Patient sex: M
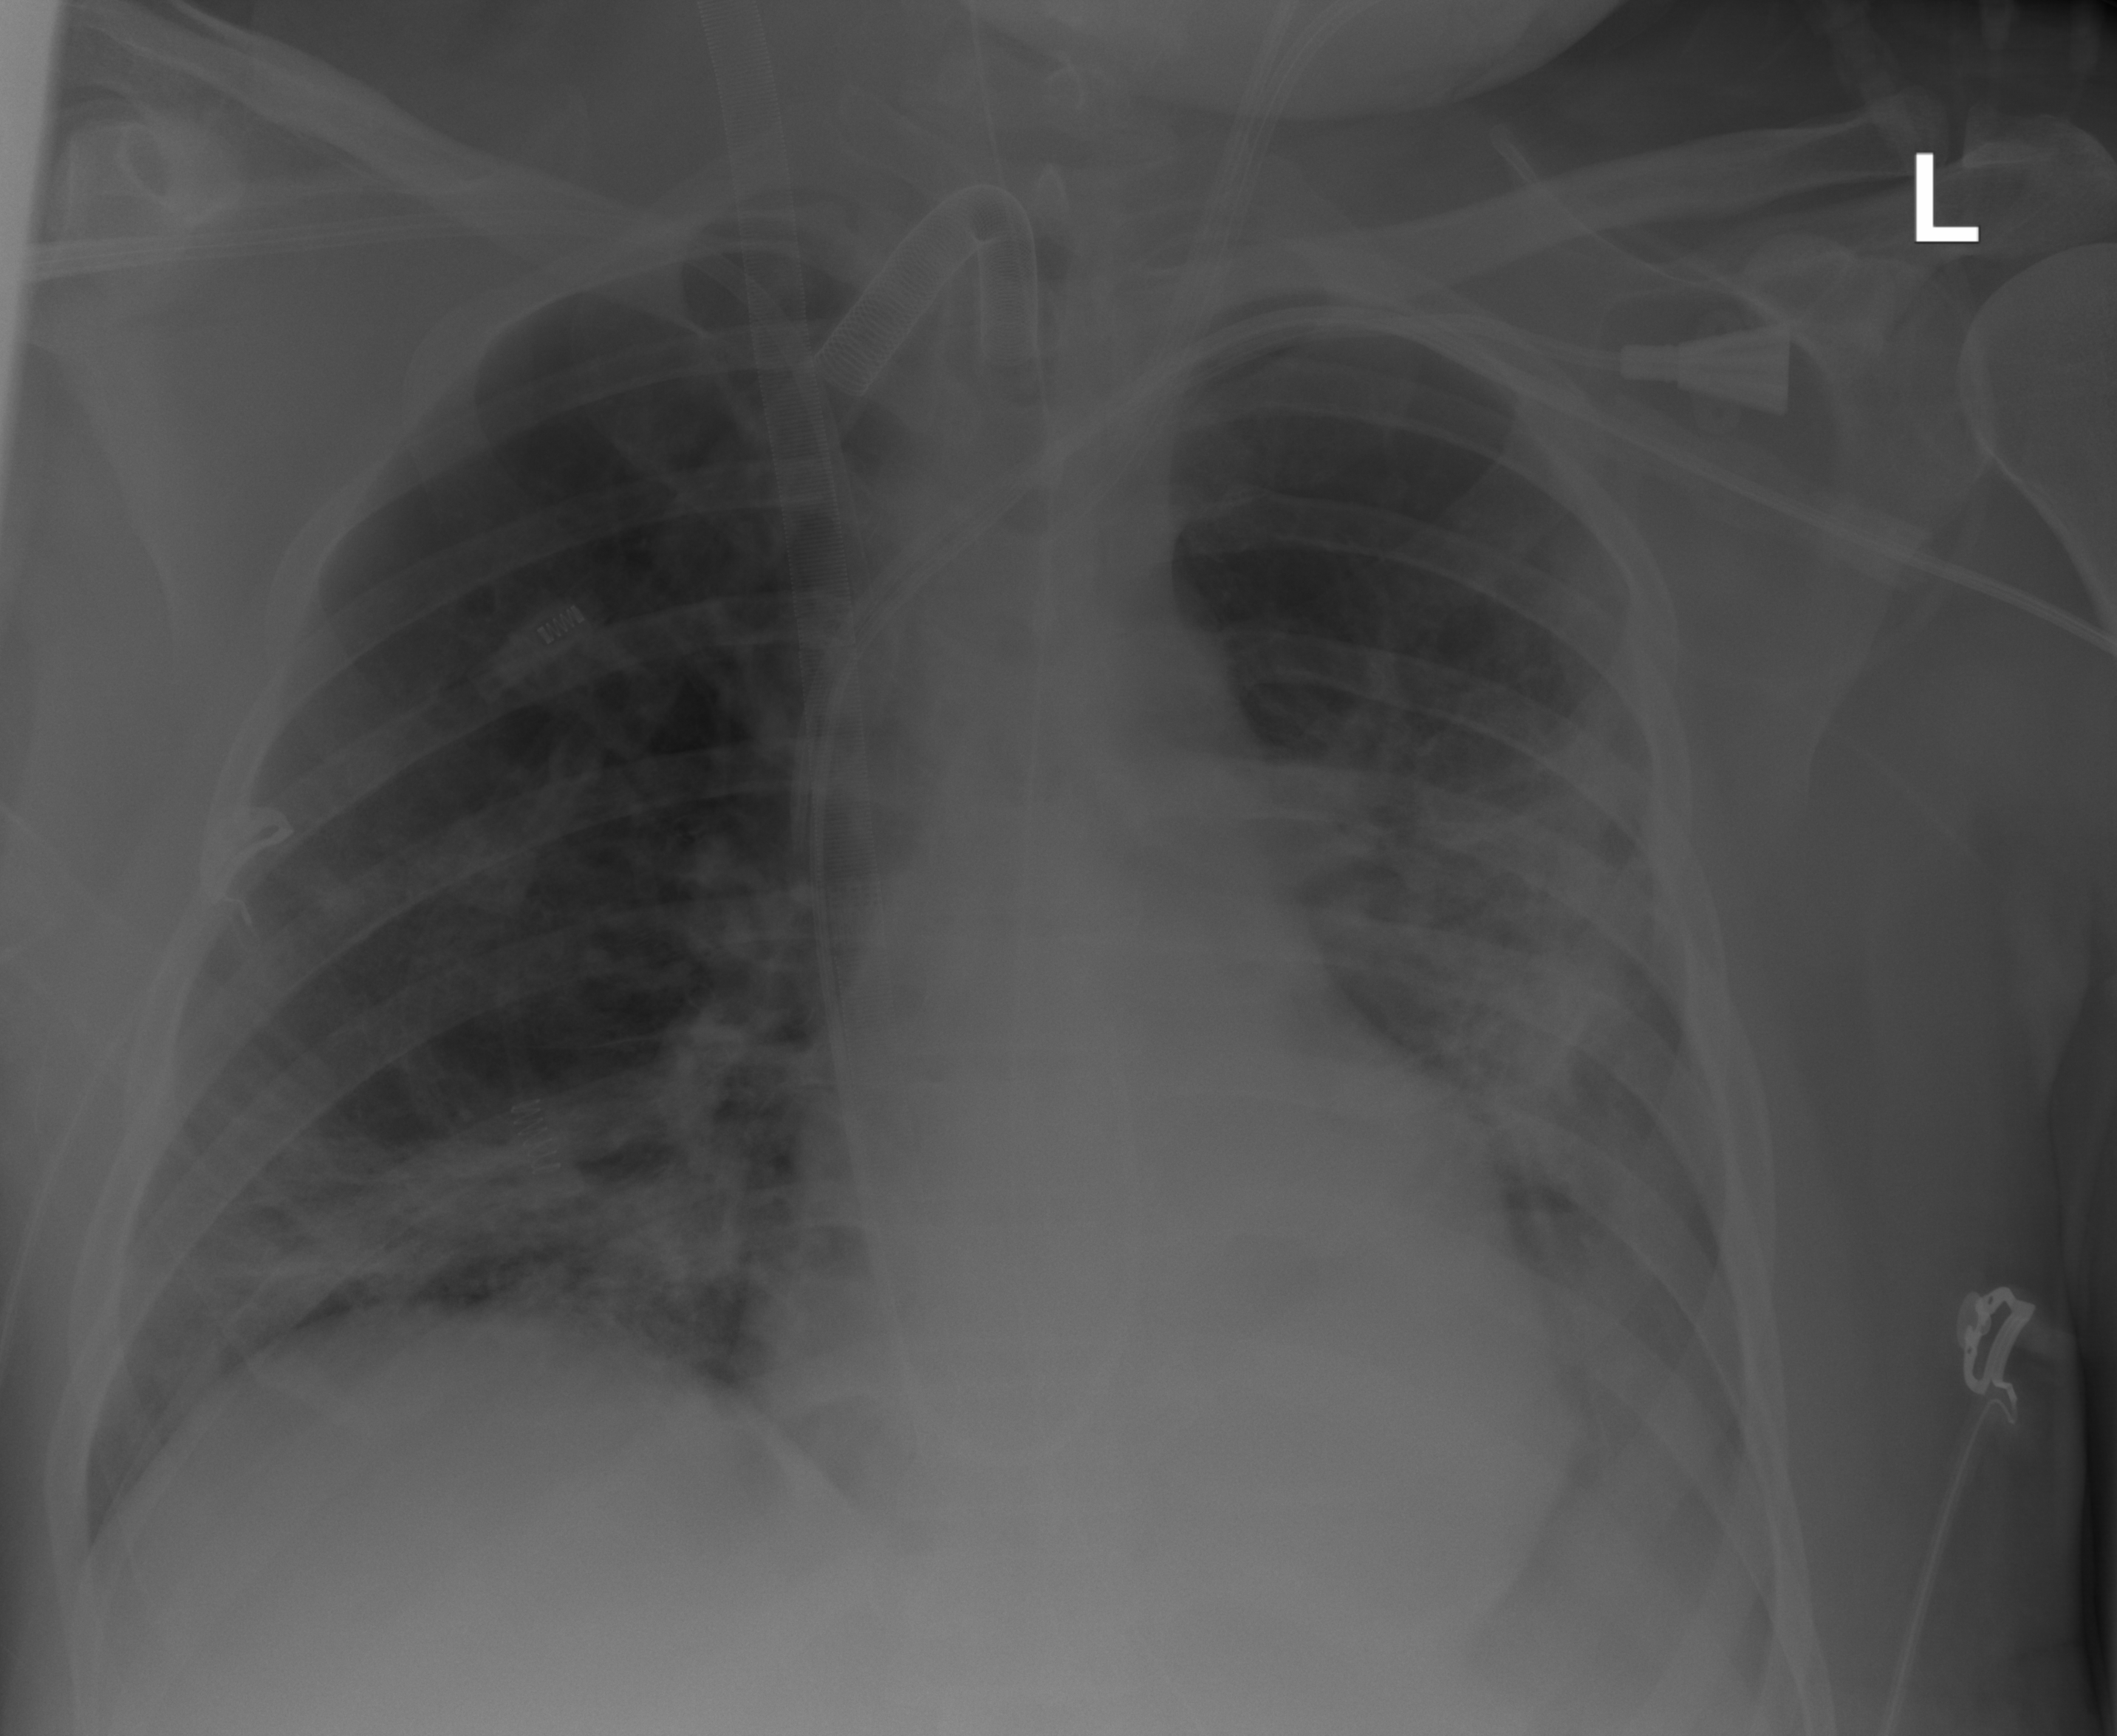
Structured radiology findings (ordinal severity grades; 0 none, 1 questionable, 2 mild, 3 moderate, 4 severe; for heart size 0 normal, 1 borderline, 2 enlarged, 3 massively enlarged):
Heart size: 0
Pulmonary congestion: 0
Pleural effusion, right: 0
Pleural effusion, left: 0
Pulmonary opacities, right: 2
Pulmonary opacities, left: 3
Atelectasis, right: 3
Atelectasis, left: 3